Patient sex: M
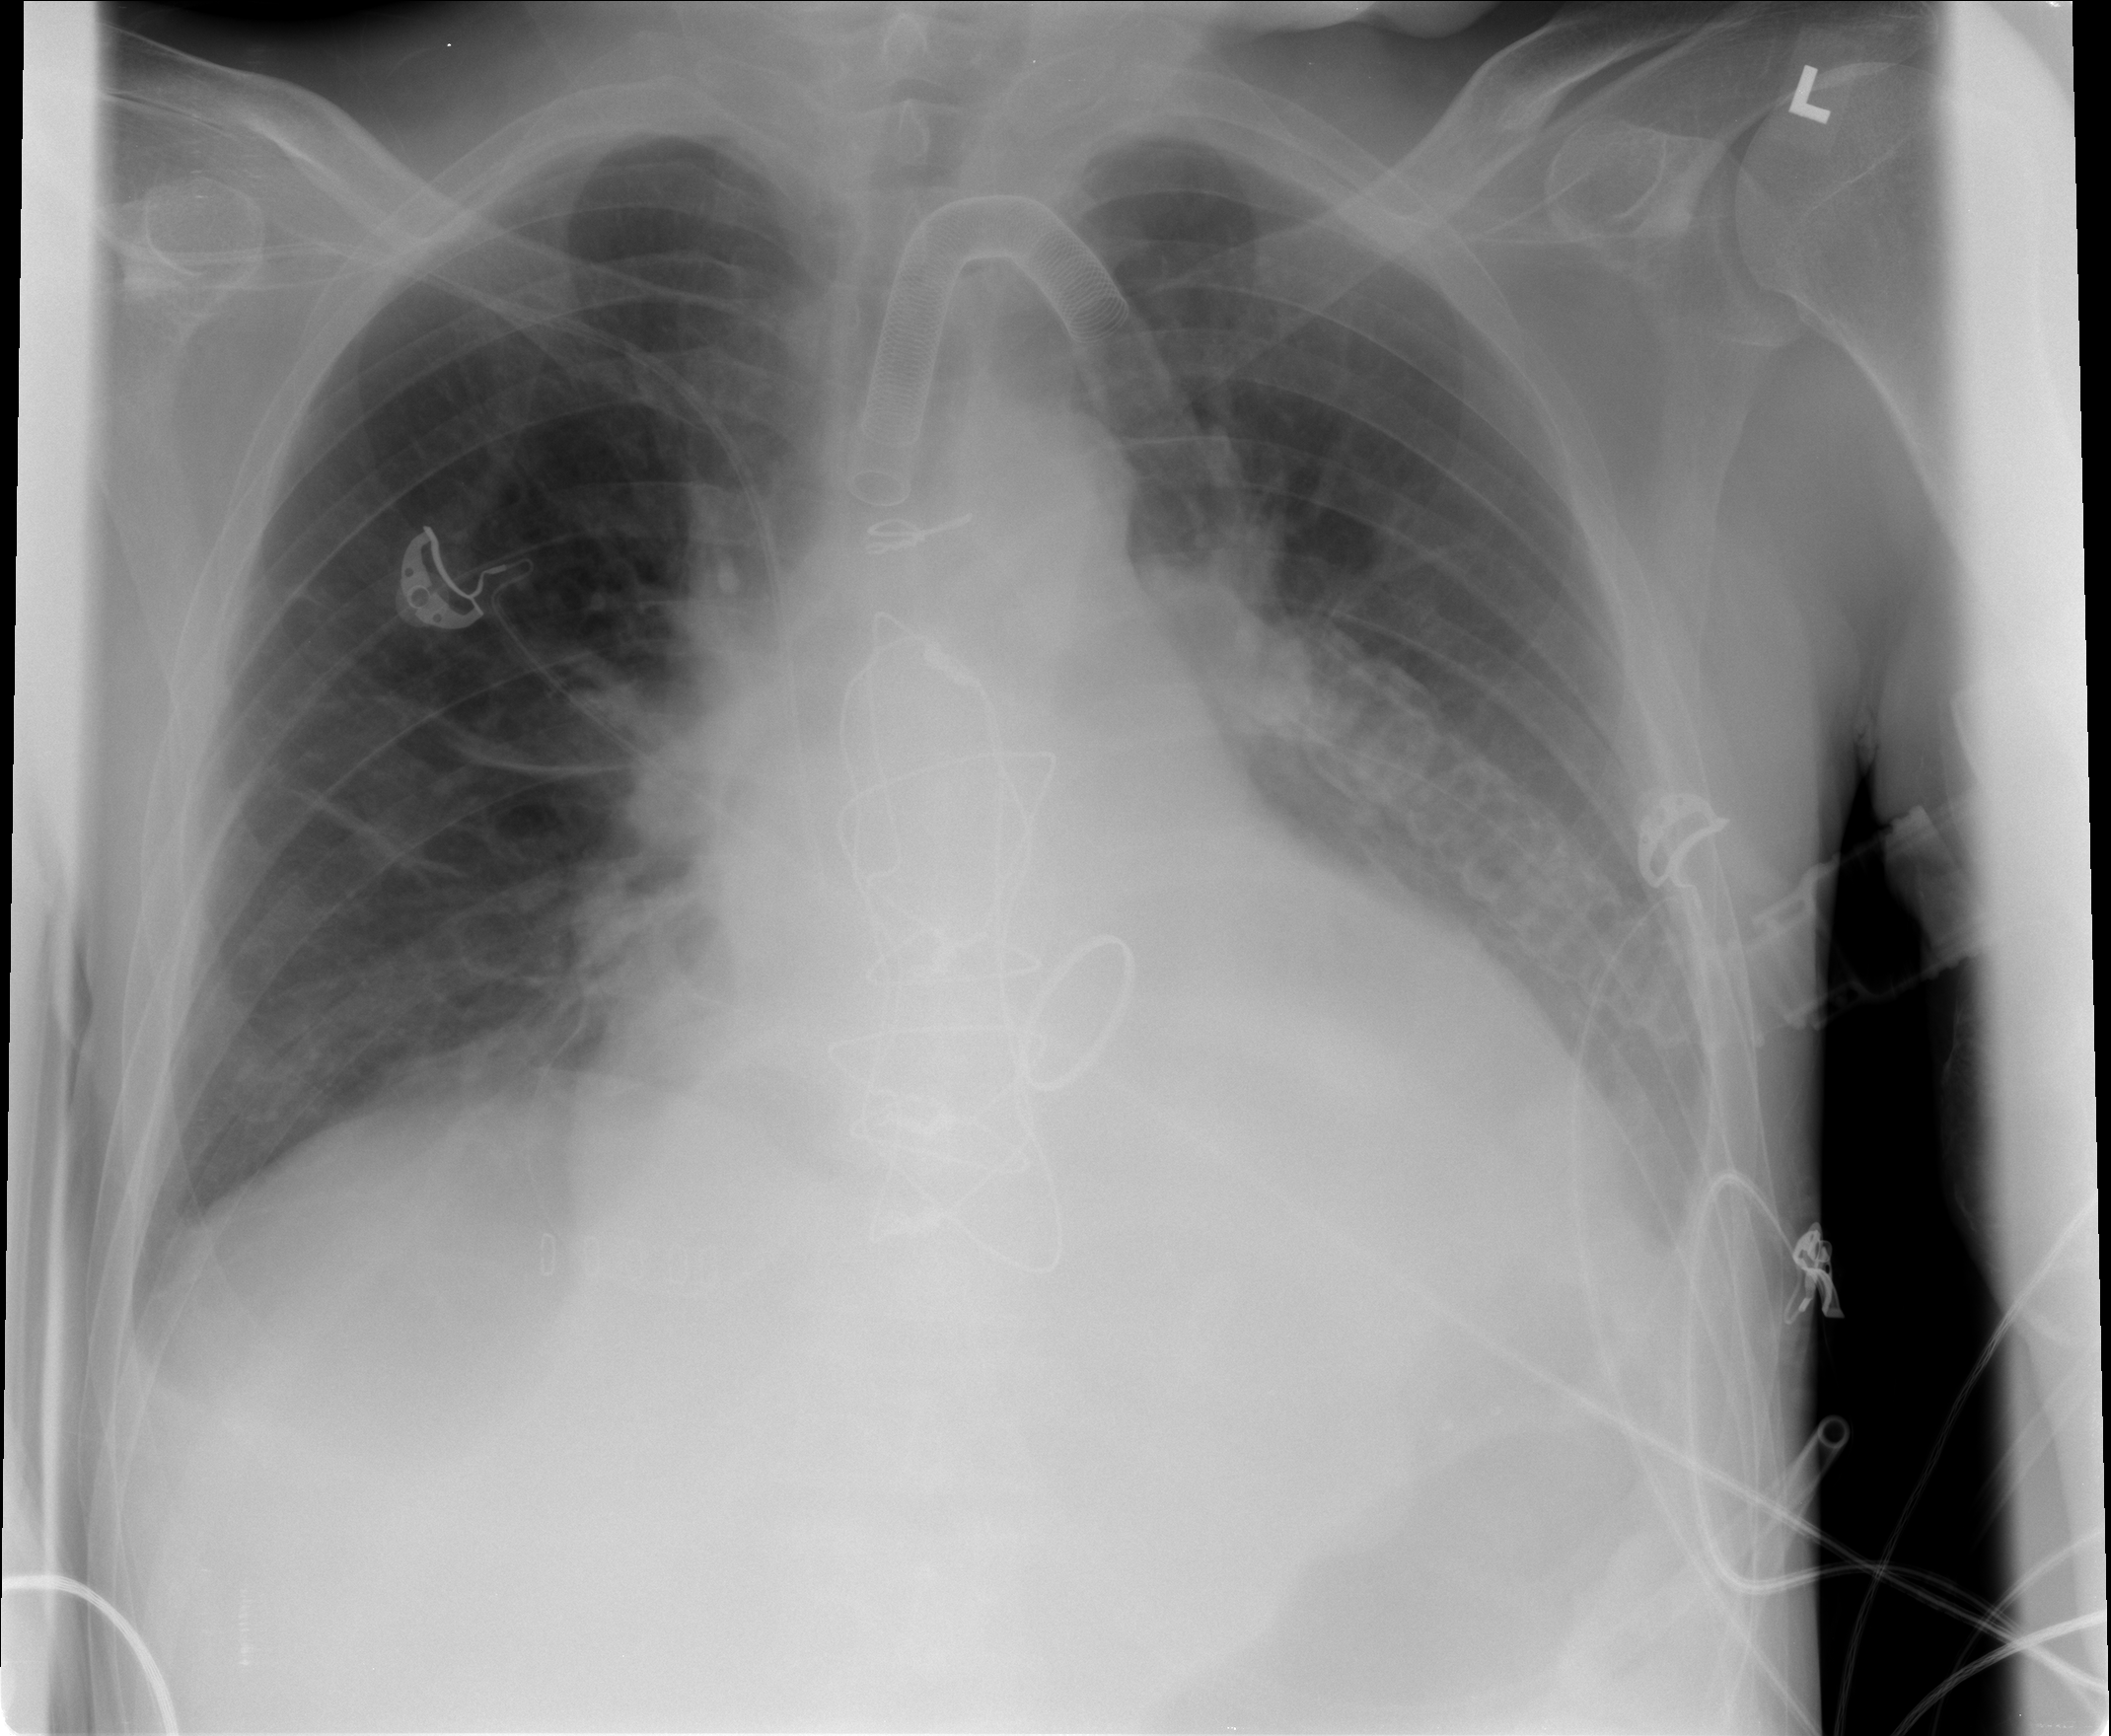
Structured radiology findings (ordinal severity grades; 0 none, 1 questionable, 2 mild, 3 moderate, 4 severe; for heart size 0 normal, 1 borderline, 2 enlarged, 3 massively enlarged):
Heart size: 2
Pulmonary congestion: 2
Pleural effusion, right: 0
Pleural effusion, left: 2
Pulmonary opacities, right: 0
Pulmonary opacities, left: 0
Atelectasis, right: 2
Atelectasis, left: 2